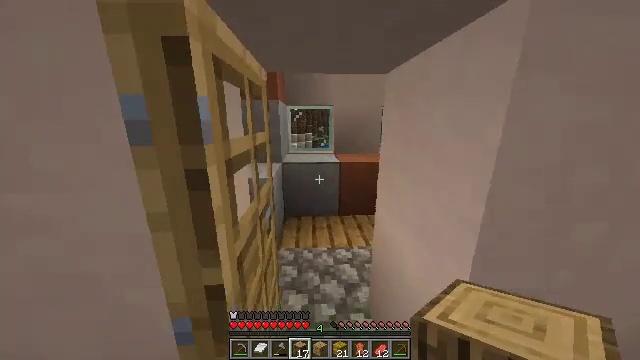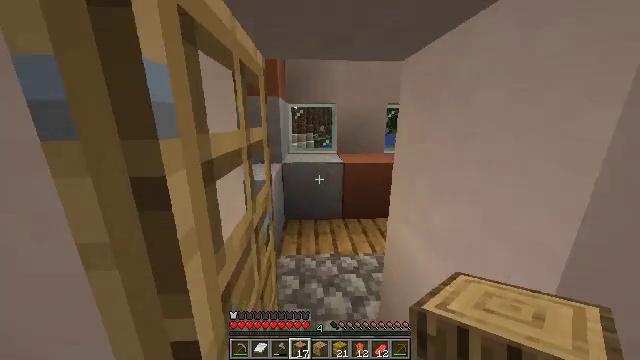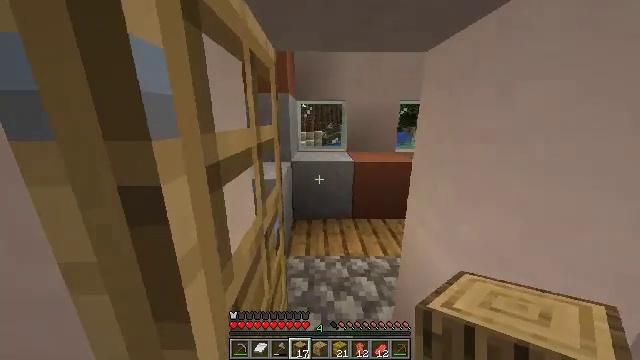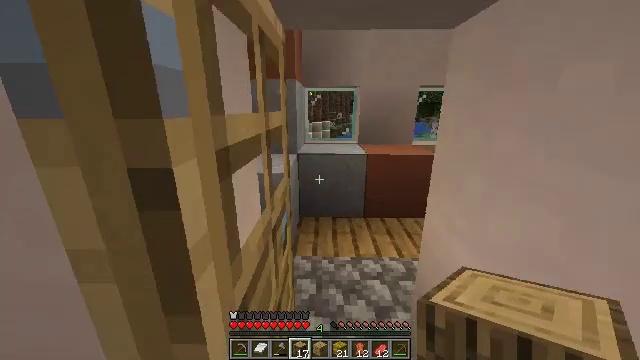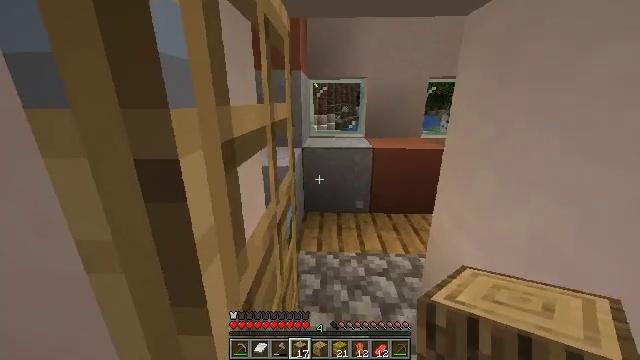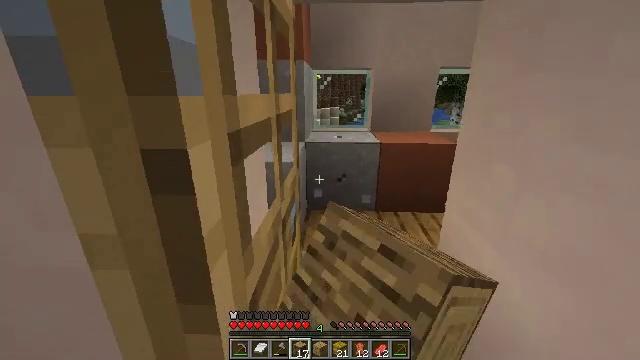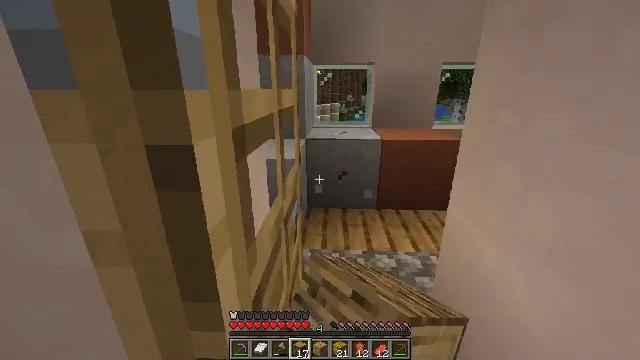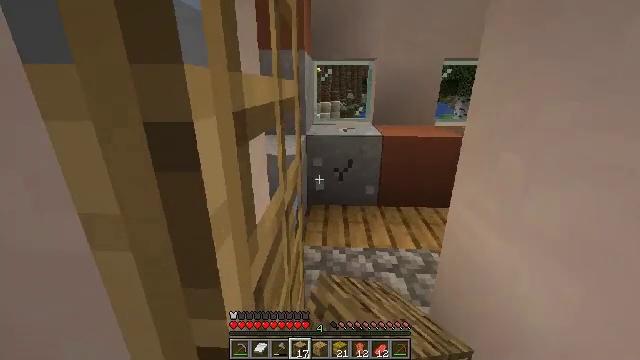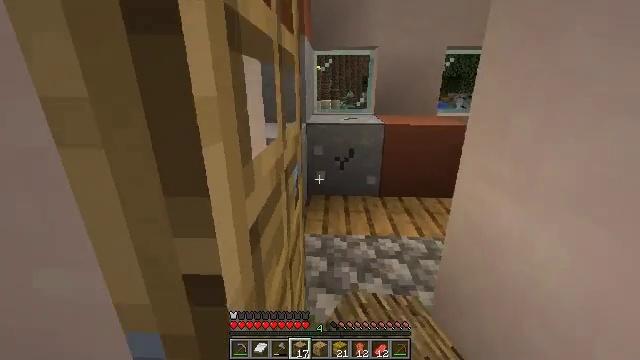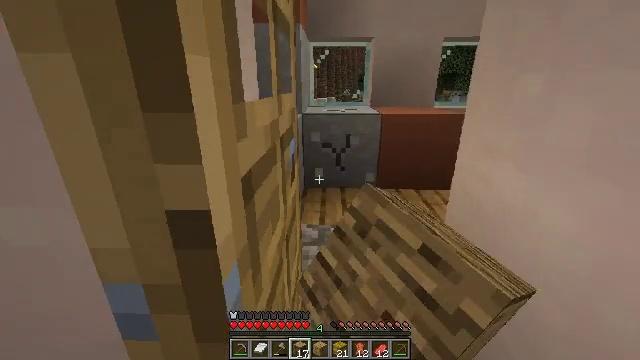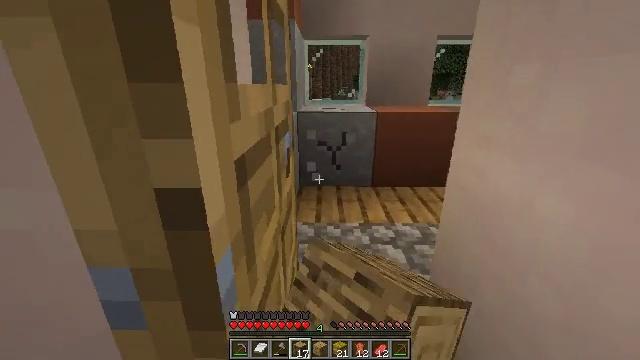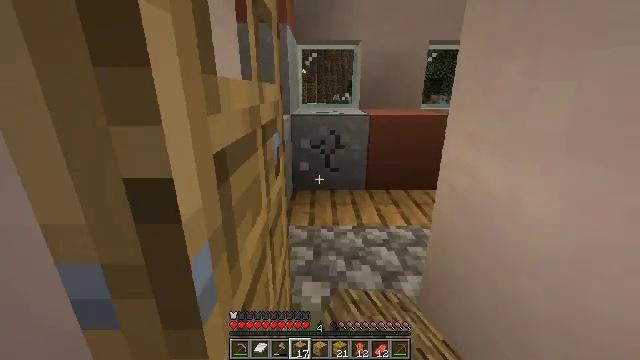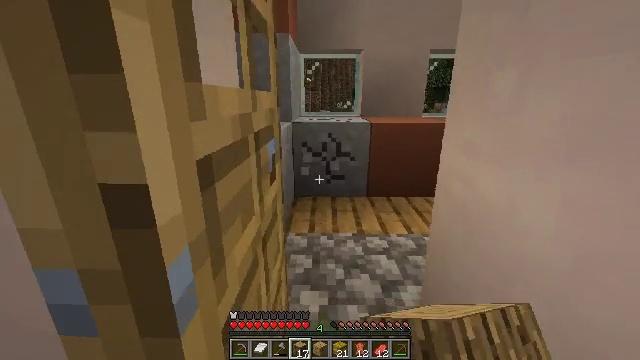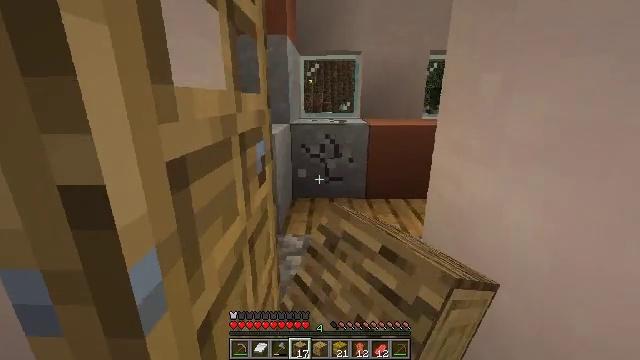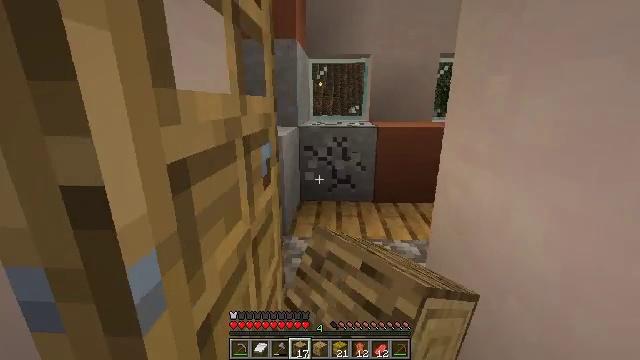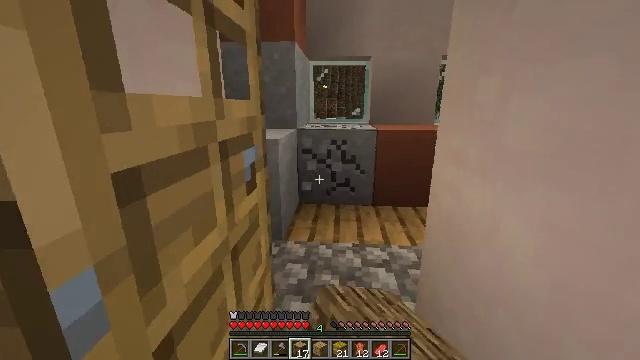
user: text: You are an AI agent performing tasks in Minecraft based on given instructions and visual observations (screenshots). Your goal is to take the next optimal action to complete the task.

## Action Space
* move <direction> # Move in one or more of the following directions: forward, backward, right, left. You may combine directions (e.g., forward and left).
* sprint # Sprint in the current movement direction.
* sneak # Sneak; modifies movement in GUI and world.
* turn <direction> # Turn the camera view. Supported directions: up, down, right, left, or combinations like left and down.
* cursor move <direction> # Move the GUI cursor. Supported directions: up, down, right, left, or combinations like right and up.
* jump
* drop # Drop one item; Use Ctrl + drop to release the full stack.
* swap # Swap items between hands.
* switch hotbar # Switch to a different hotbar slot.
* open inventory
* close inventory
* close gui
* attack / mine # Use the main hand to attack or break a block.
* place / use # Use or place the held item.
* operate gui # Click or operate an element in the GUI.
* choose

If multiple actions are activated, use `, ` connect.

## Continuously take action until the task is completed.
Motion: motion action
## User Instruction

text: Attack the clay block to obtain it.
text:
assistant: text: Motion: move forward
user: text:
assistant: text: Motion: move forward, turn left
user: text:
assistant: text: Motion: move forward, turn left and down
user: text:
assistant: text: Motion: move forward, turn left and down, attack / mine
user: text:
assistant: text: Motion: move forward, attack / mine
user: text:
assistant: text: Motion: move forward, sneak, attack / mine
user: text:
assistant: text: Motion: sneak, attack / mine
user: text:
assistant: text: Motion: sneak, attack / mine
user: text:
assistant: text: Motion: sneak, attack / mine
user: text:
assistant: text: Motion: sneak, turn right, attack / mine
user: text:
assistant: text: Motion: move right, sneak, turn right and up, attack / mine
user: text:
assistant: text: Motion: move right, sneak, turn up, attack / mine
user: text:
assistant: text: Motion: move forward and move right, sneak, attack / mine
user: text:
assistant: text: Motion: move forward and move right, sneak, turn left, attack / mine
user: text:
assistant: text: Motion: move forward and move right, sneak, turn left, attack / mine
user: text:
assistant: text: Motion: move forward and move right, sneak, attack / mine
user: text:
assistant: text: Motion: move forward and move right, sneak, turn left, attack / mine
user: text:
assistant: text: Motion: move forward and move right, sneak, attack / mine
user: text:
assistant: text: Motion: move forward, sneak, attack / mine
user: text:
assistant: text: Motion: move forward, sneak, attack / mine
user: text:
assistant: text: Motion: move forward, sneak, attack / mine
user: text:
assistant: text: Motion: move forward, sneak, attack / mine
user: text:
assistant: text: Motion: move forward, sneak, attack / mine
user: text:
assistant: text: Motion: move forward, sneak, turn left, attack / mine
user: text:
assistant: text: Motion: move forward, sneak, attack / mine
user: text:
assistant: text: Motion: move forward, sneak, turn left and down, attack / mine
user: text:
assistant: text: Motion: move forward, sneak, turn left and down, attack / mine
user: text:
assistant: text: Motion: move forward and move right, sneak, attack / mine
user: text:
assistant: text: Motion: move forward and move right, sneak, attack / mine
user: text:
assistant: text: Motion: move forward and move right, sneak, attack / mine